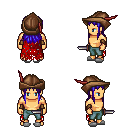
a pixel art fantasy rpg character, male body template, human, tanned skin, red tattered cape, teal pants, blue unkempt hairstyle, leather cap, cloth bracers, white slippers, dagger, four views (front, back, left, right), 2x2 character sprite sheet, small pixel art, hard edges, no anti-aliasing